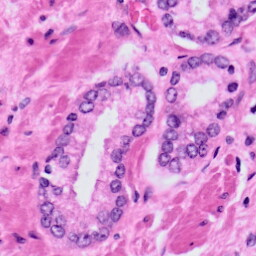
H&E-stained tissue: Prostate